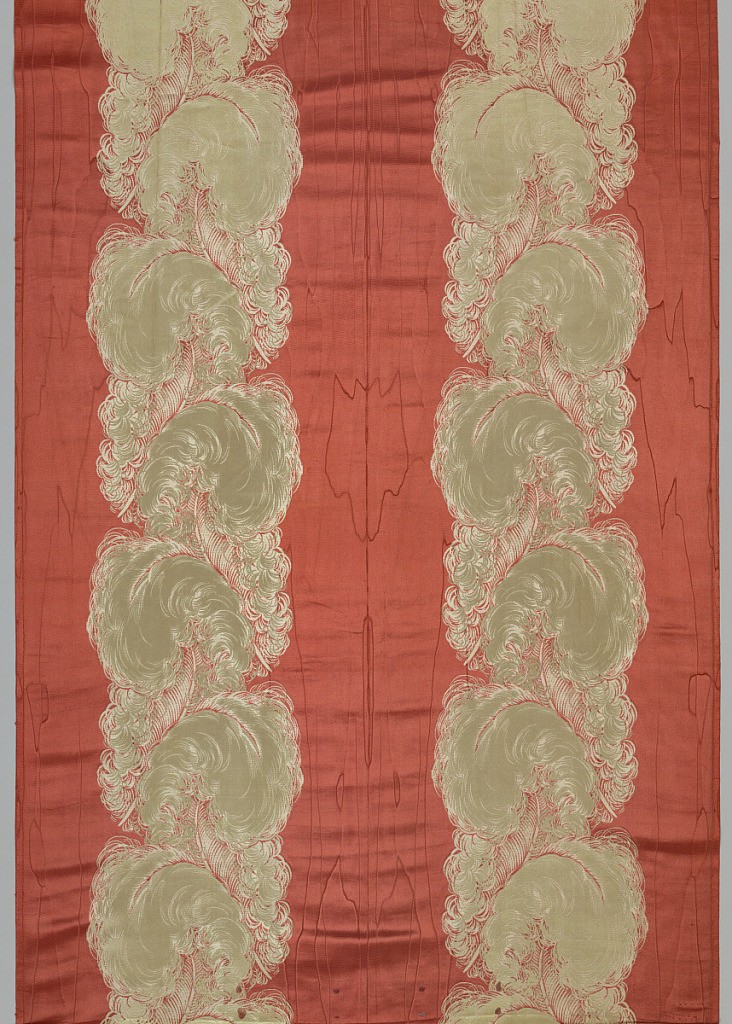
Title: Textile
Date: ca. 1870
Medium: silk Technique: moire; embossing; warp-faced plain weave with supplementary warp patterning on the front in plain weave, or 5-harness satin and free floating on the back.
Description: Orange-red ribbed silk moiré, with design of yellow plumes arranged in two vertical columns.